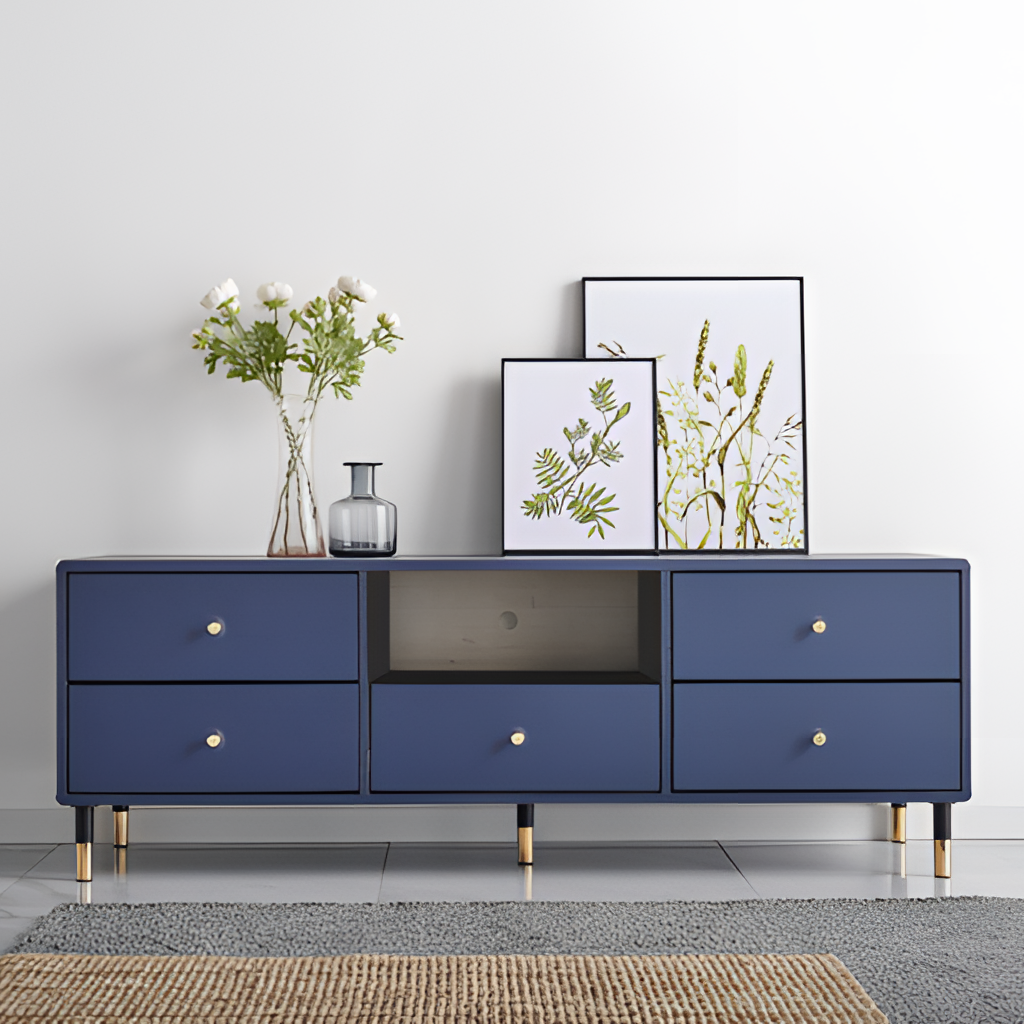
wood dresser, living room, white paint wallpaper, with solid pattern, white tile flooring, with large square pattern, contemporary